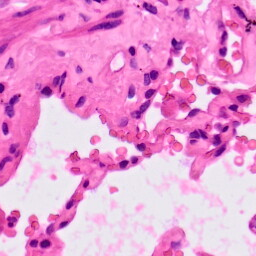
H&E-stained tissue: Lung